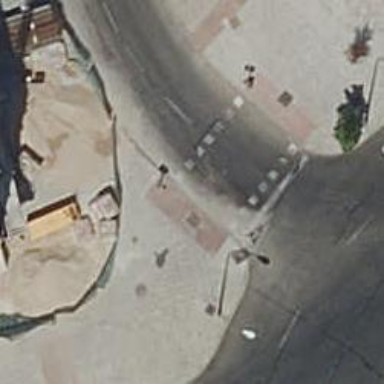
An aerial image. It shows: Crossing with traffic signals.